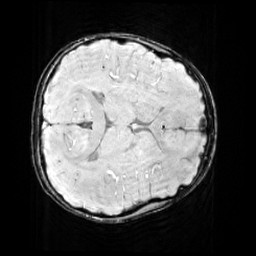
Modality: SWI
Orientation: axial
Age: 11
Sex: male
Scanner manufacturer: siemens
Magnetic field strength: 3 T
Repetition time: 0.027 s
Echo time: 0.02 s